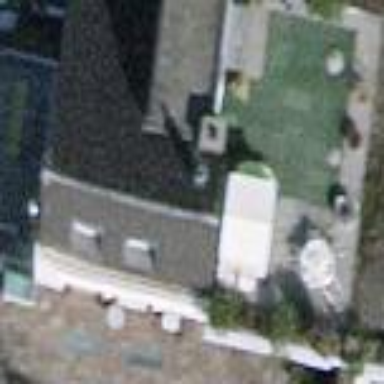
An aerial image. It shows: Terrace building.